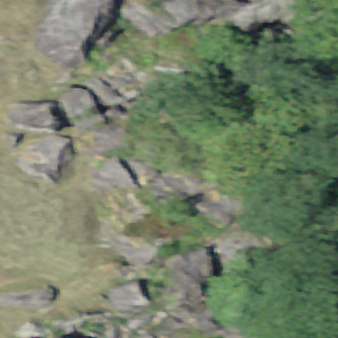
Label: bouldering_area